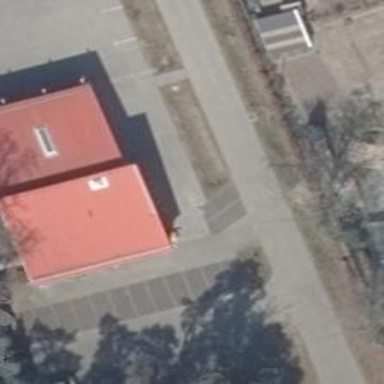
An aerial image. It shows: Office building with skillion roof shape.